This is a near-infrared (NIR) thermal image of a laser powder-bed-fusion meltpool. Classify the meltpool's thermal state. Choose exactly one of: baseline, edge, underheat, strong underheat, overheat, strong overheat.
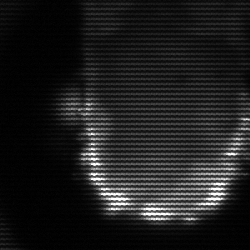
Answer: baseline